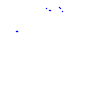
Particle: pion